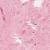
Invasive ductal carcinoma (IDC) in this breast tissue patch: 0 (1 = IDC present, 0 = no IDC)